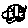
Label: car